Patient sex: M
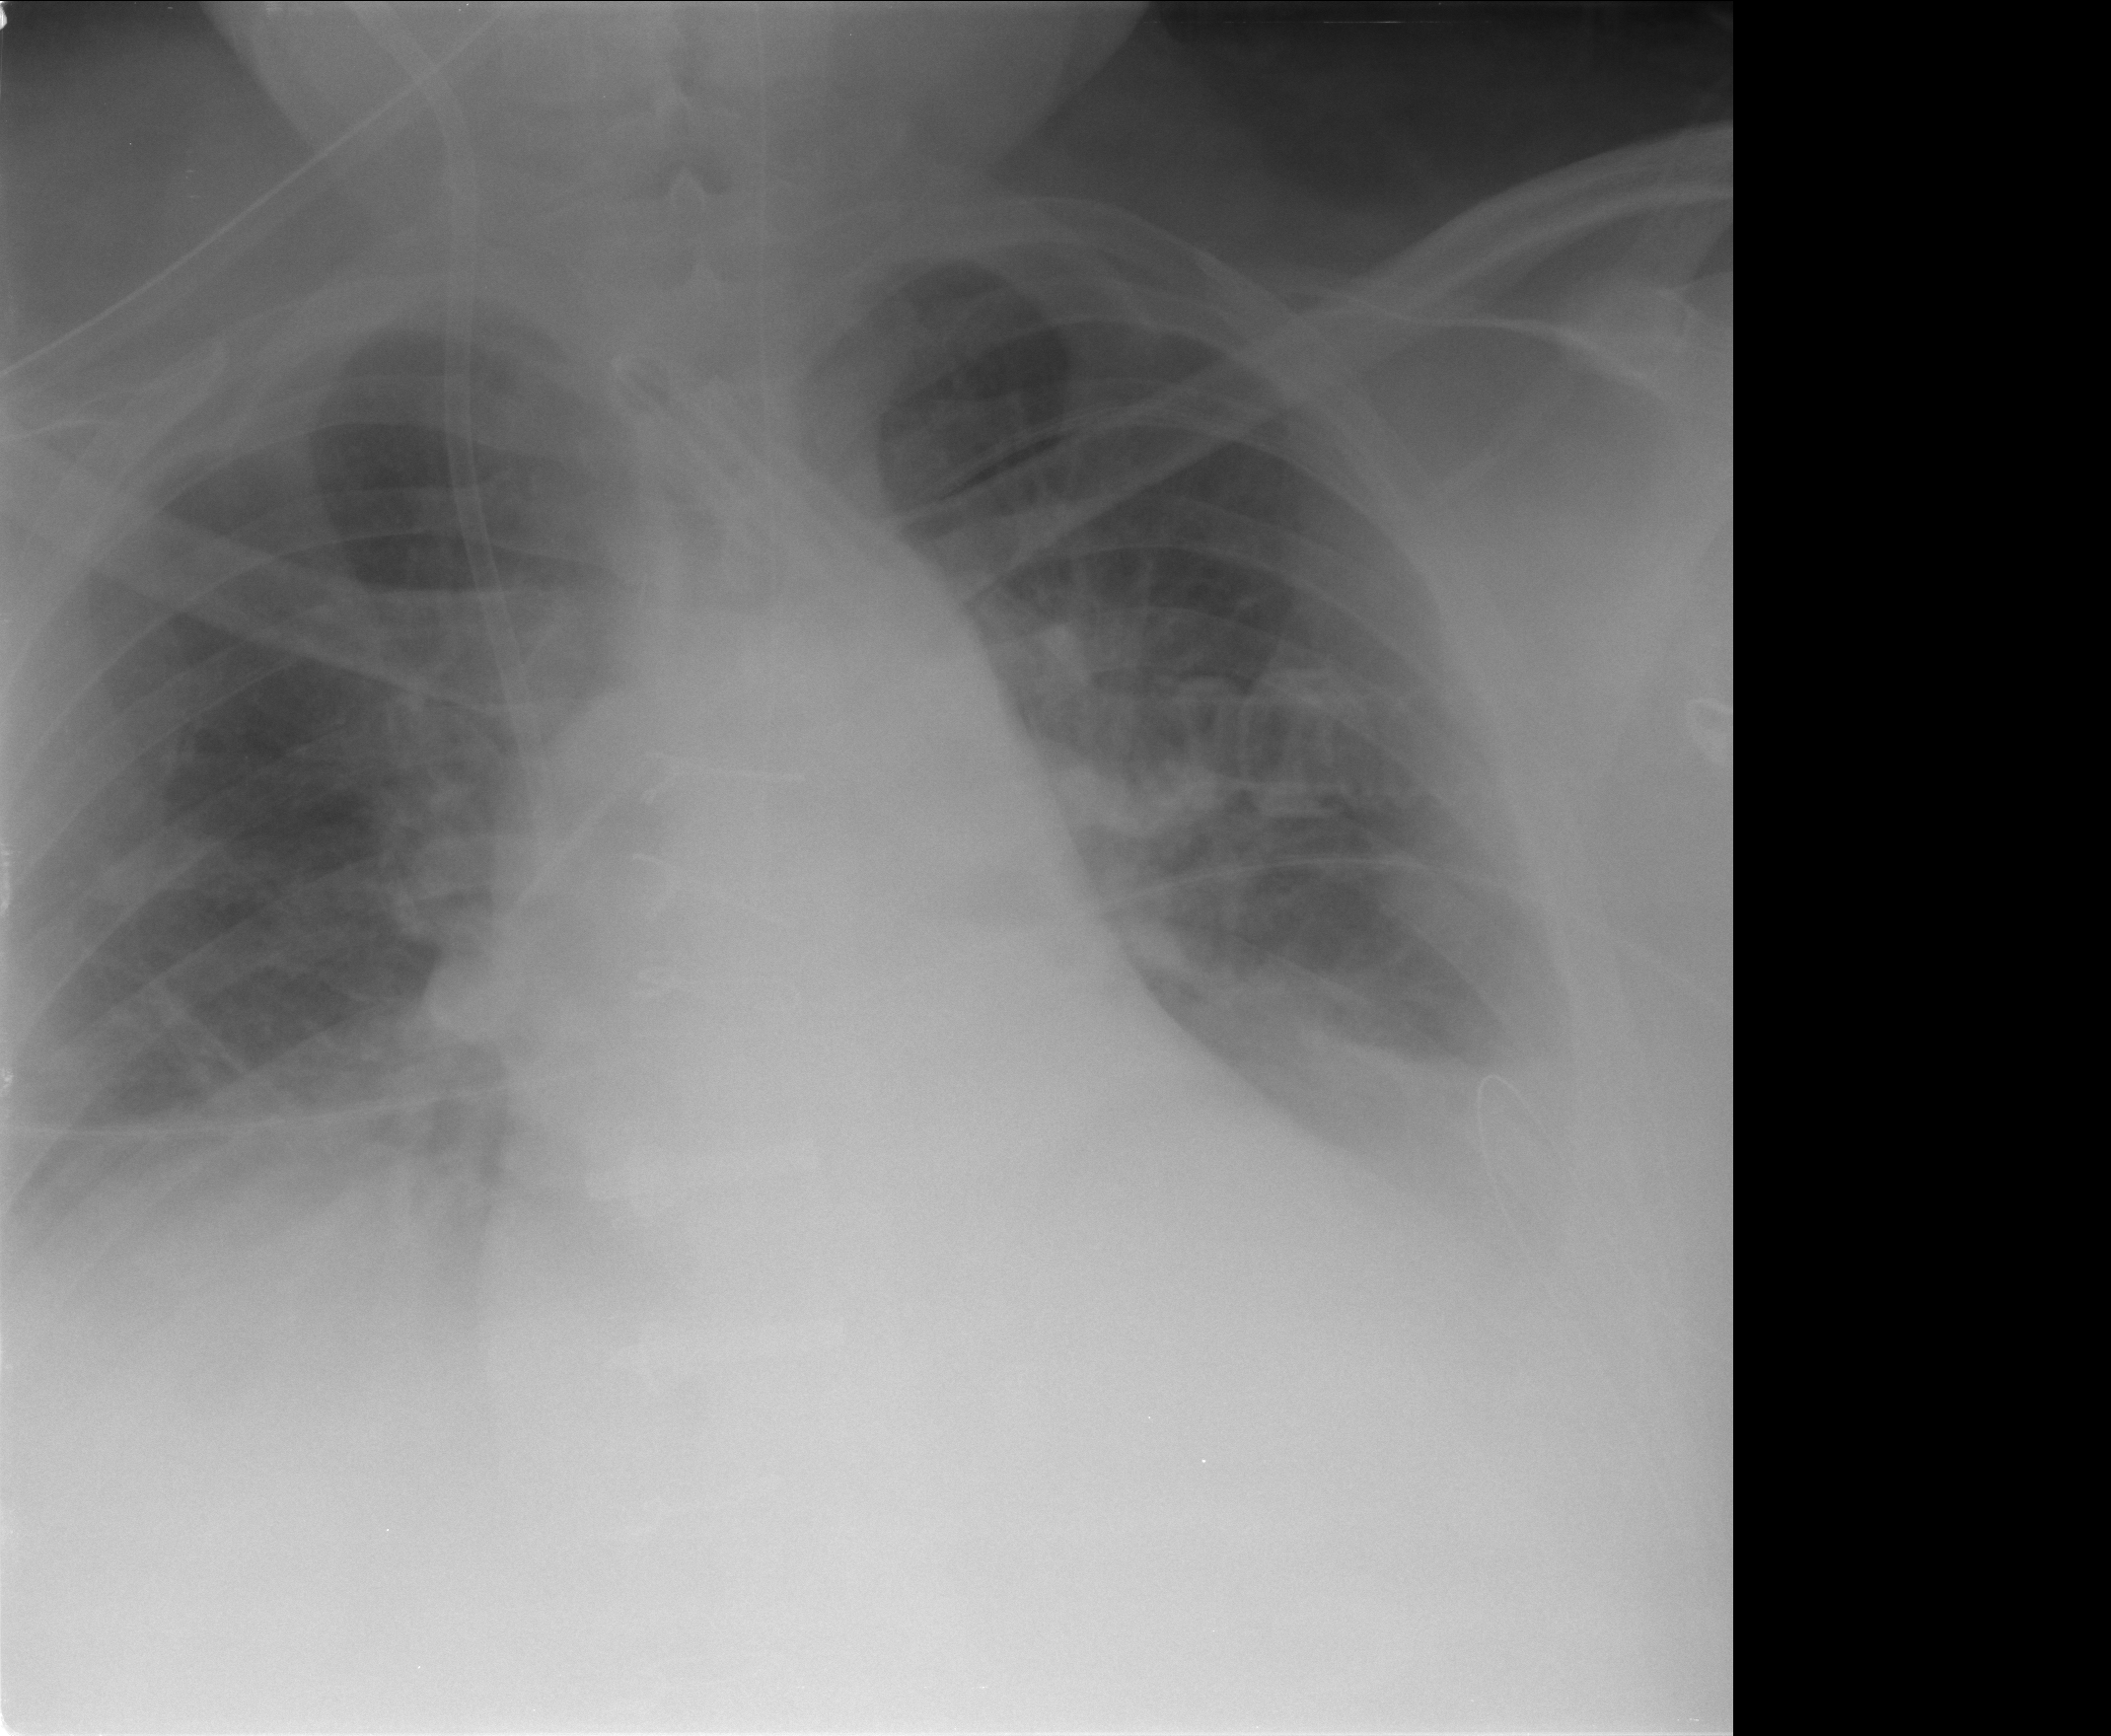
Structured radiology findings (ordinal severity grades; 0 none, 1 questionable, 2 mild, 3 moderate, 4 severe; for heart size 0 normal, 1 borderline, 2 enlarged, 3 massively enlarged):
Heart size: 2
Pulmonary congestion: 0
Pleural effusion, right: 2
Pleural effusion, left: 2
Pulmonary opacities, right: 0
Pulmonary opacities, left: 0
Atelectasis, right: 2
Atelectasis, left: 2